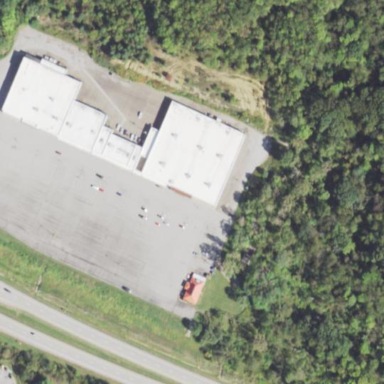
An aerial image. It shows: Retail building.